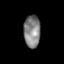
Tissue: lung
Cell type: T cells
Senescence score: 0.1995
Nuclear area (px): 528
Mean DAPI intensity: 129.665